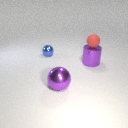
large purple metal sphere in front of large purple metal cylinder